Interaction volume radius: 10 \u00c5
Interaction volume height: 40 \u00c5
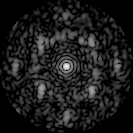
Disorder parameter: 0.5478